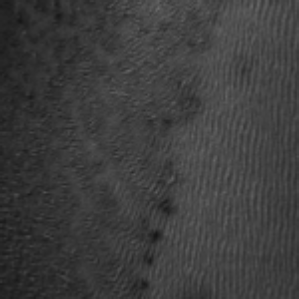
Label: frost